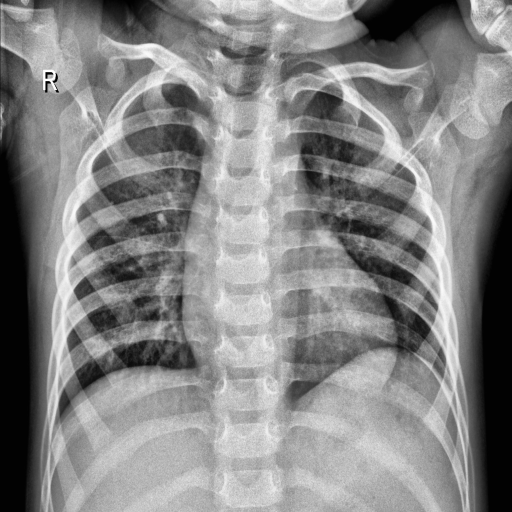
Finding: NORMAL